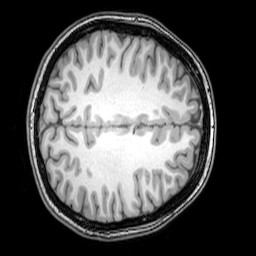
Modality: T1w
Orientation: axial
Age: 22
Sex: female
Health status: healthy
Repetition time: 0.081 s
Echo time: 0.037 s